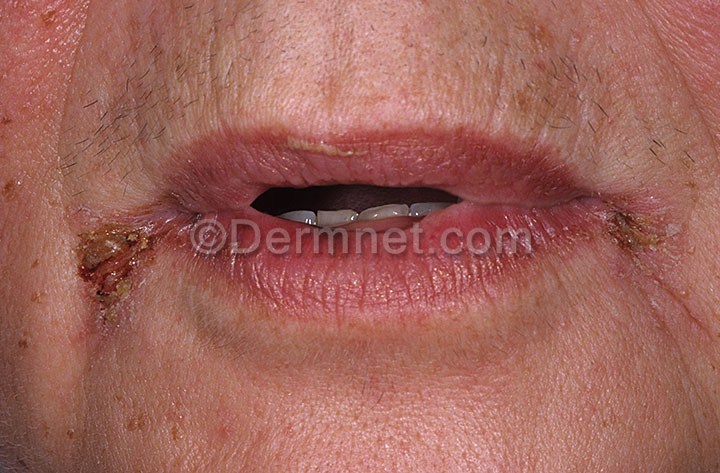
Disease: Tinea Ringworm Candidiasis and other Fungal Infections